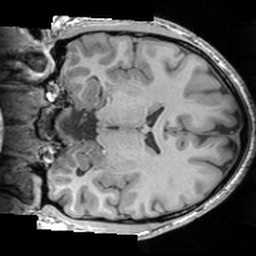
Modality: T1w
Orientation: coronal
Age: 26
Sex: male
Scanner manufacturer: siemens
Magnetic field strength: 3 T
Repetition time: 1.63 s
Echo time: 0.00311 s